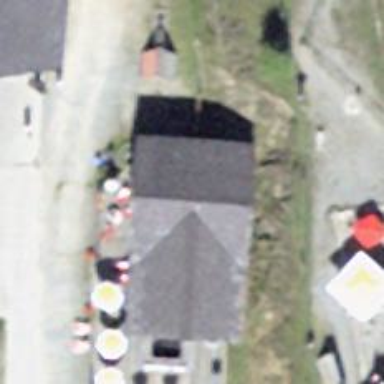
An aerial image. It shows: Restaurant.